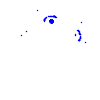
Particle: pion